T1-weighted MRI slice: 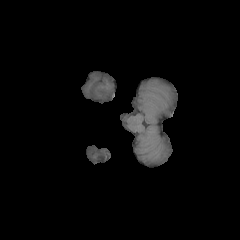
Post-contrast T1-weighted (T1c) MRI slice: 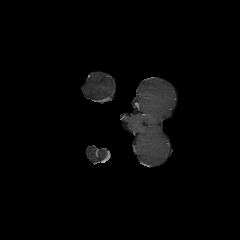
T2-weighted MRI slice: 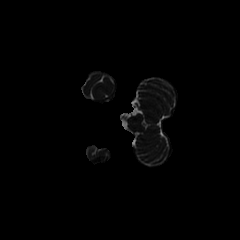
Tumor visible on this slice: no